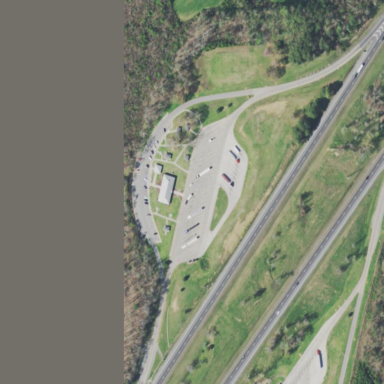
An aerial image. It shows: Rest area along the road.